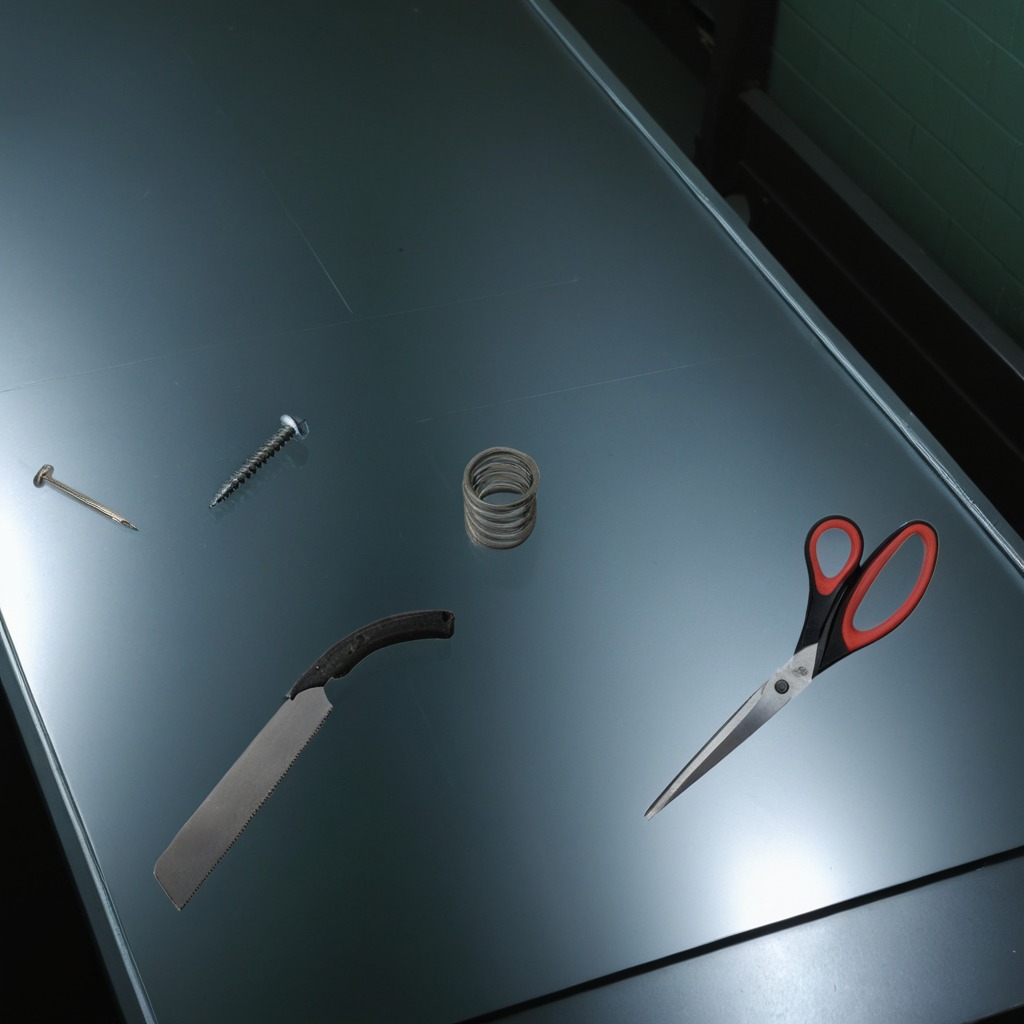
A metal machine screw, an iron nail, a coiled metal spring, a handheld metal saw, and a pair of scissors are lying on the clean empty table in a railway signal maintenance room.